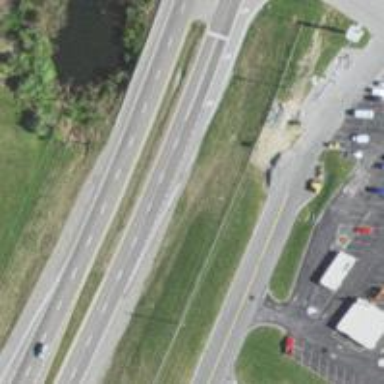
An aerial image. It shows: This image shows trunk highway that functions as expressway.